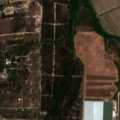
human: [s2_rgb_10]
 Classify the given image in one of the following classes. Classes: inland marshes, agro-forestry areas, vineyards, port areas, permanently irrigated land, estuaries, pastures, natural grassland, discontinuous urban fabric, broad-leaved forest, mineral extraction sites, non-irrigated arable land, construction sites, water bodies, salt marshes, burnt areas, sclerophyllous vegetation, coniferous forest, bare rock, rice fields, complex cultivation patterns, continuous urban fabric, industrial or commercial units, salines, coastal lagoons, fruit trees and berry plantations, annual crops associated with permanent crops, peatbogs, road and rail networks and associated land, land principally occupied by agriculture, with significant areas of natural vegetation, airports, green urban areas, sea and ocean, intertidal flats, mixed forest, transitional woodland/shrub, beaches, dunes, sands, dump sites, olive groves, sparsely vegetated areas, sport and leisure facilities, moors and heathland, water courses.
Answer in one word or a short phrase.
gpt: continuous urban fabric